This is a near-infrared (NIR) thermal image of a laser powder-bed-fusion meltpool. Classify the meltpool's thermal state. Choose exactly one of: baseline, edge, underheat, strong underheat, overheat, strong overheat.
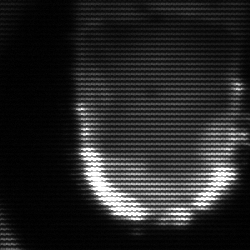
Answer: baseline